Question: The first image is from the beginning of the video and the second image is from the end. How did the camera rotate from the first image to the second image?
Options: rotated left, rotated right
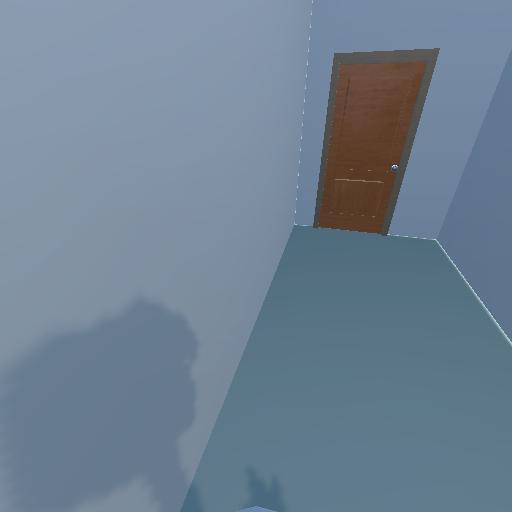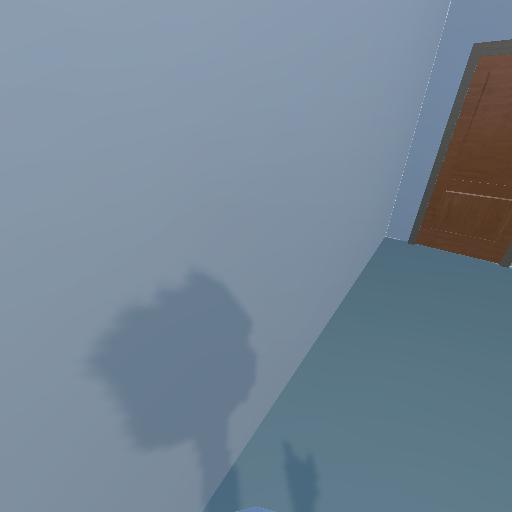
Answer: rotated left